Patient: sex F, age 32
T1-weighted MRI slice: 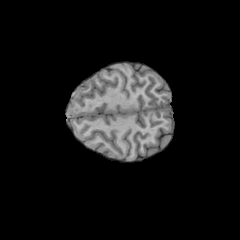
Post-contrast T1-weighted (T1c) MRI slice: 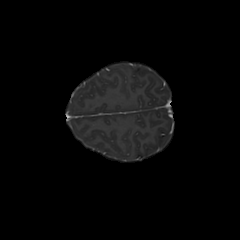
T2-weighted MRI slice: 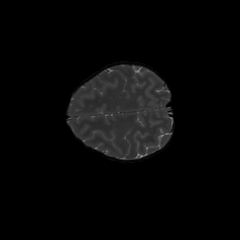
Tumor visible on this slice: yes
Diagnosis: Astrocytoma, IDH-mutant
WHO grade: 3